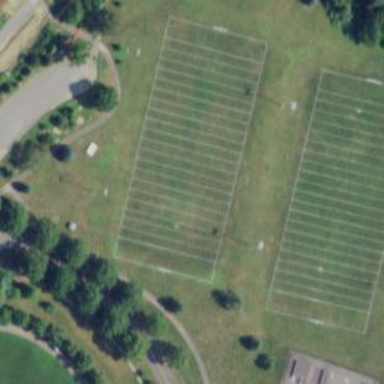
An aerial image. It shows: American football pitch for leisure and sport activities.